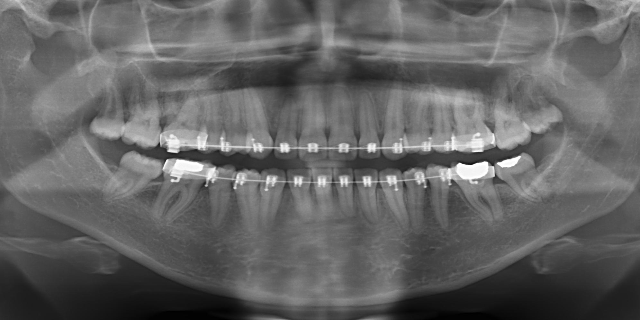
adult